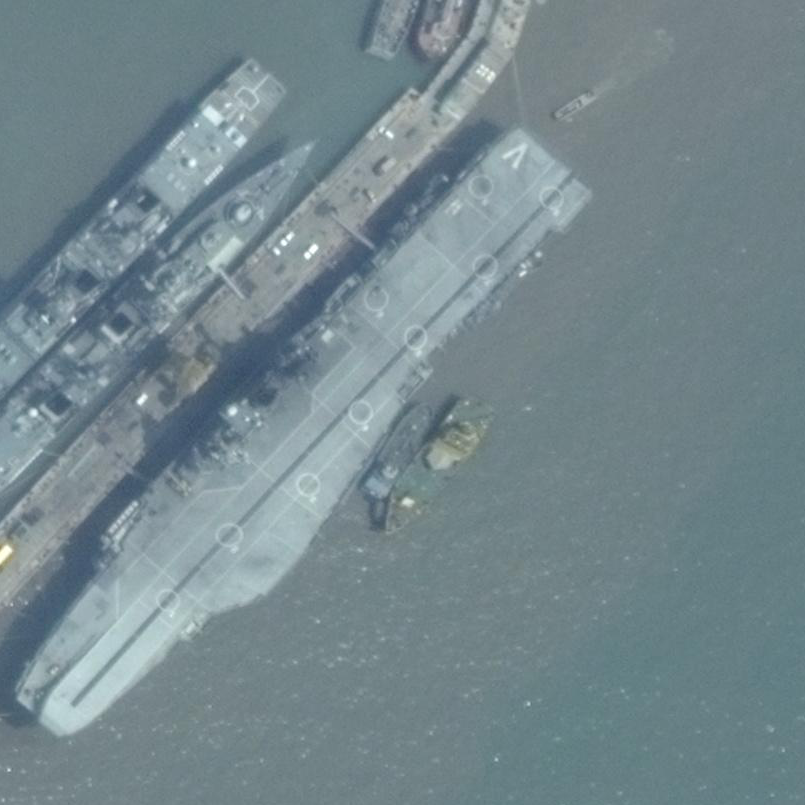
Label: aircraft_carrier